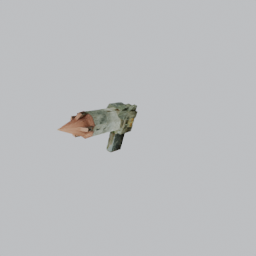
Label: architecture